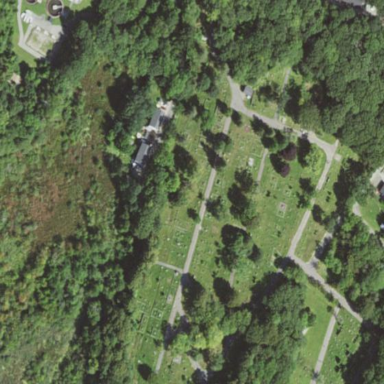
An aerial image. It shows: Cemetery with historic significance.